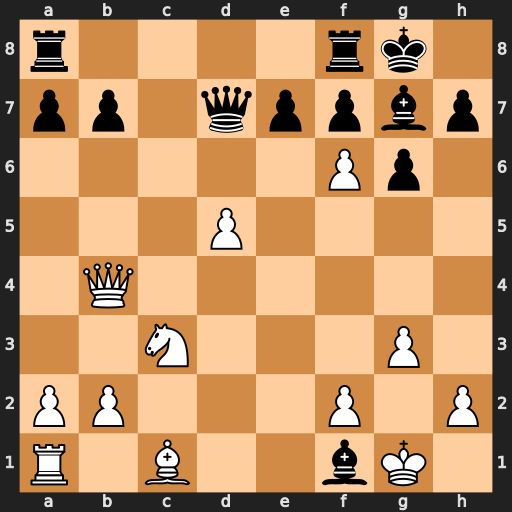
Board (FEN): r4rk1/pp1qppbp/5Pp1/3P4/1Q6/2N3P1/PP3P1P/R1B2bK1
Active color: w
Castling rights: -
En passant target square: -
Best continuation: fxg7 Rfc8 Kxf1